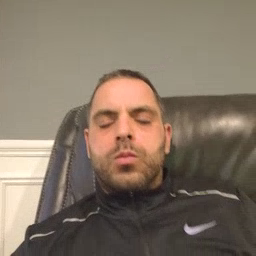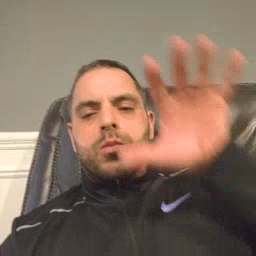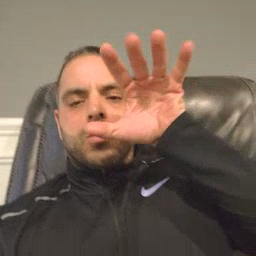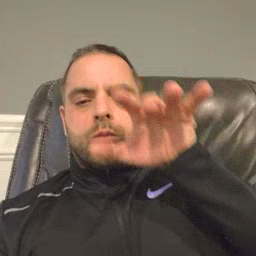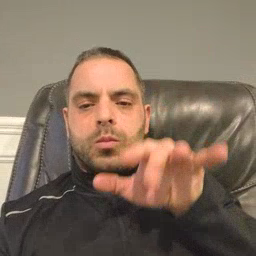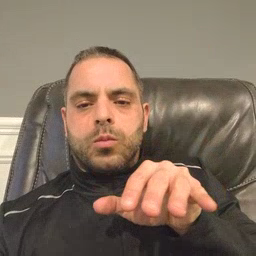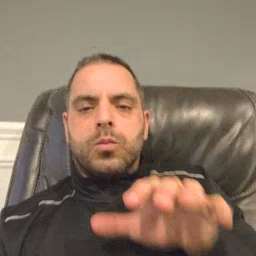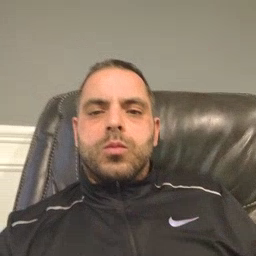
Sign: snow